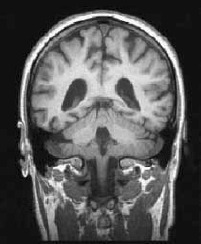
Label: notumor